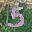
Label: 5